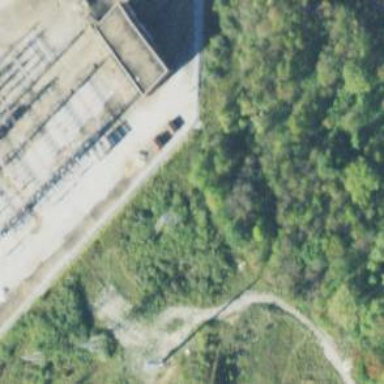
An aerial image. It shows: Lattice structure tower used for power distribution.